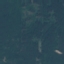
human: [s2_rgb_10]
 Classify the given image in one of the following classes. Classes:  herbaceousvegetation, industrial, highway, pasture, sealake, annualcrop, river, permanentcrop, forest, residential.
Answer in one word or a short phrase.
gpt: Forest